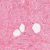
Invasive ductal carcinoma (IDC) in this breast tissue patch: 0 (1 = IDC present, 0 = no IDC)